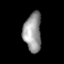
Tissue: prostate
Cell type: T cells
Senescence score: 0.2619
Nuclear area (px): 675
Mean DAPI intensity: 151.255